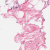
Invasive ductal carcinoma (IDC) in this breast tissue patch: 0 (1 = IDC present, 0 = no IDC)